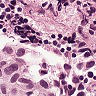
Metastatic tissue present: yes